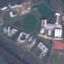
Label: Industrial